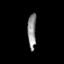
Tissue: prostate
Cell type: Fibroblasts
Senescence score: 0.7883
Nuclear area (px): 295
Mean DAPI intensity: 143.342